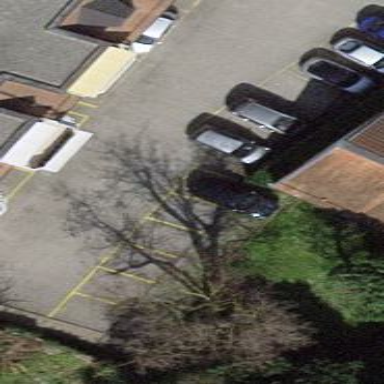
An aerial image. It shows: Street side parking area.